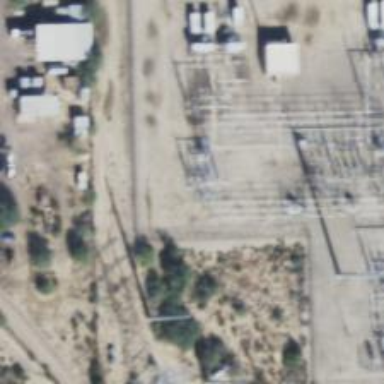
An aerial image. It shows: Switch used for power control.